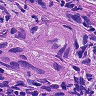
Metastatic tissue present: yes